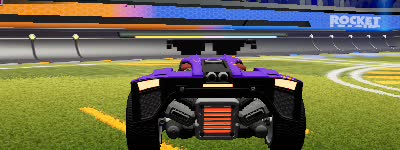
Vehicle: breakout